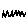
Label: zigzag